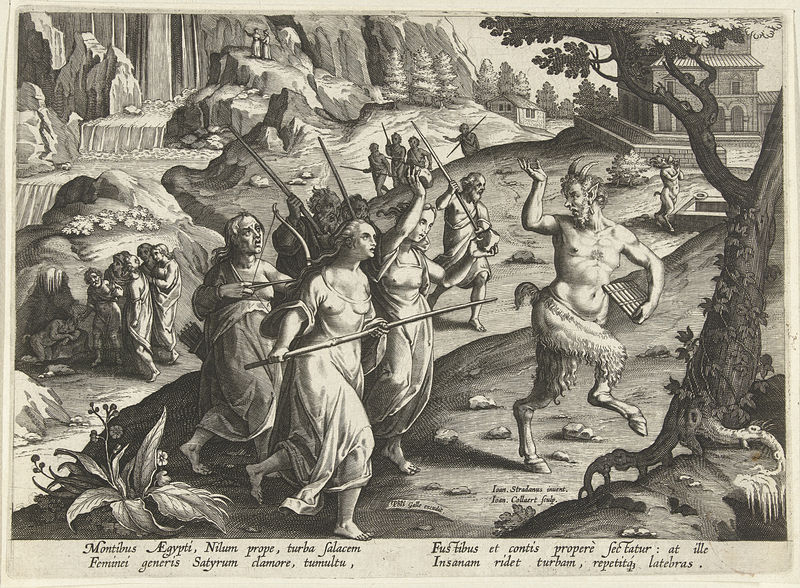
Titel: Vrouwen verjagen een sater
Künstler: Jan (II) Collaert
Standort: Amsterdam
Institution: Rijksmuseum
Schlagwörter: baum, gemälde, kampf, wasser, fluss, frauen, landschaft, menschen, haus, alt, böse, feld, natur, wasserfall, schrift, bogen, grafik, waffen, stöcke, jagd, efeu, stäbe, teufel, satyr, pan, mittelalter, speer, hörner, vertreiben, pfeil, ziege, panflöte, latein, schriftbänder, peter pan